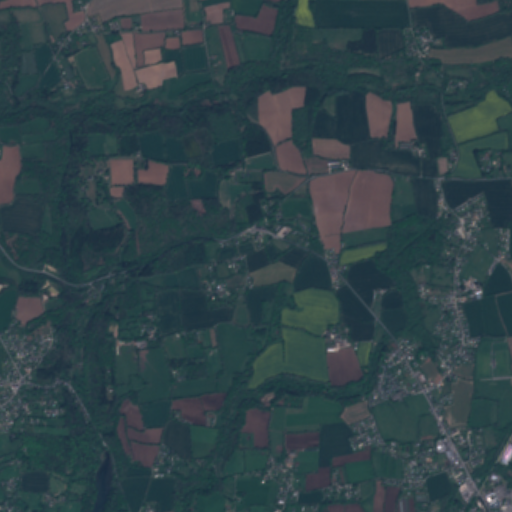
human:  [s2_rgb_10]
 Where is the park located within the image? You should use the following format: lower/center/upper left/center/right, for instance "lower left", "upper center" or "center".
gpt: The park is located in the lower right of the image.
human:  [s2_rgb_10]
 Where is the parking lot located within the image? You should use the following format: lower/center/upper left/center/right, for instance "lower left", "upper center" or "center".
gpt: The parking lot is located in the lower right of the image.
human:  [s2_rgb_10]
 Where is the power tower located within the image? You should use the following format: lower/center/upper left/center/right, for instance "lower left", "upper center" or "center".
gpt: The power tower is located in the upper of the image.
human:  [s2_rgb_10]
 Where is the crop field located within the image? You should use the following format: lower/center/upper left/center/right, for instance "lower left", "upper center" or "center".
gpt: There is no crop field in the image.